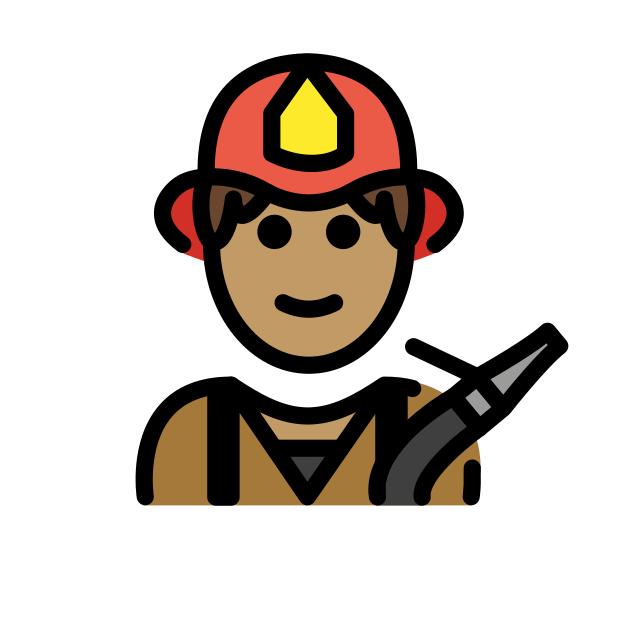
man firefighter: medium skin tone